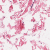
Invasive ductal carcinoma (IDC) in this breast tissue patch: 0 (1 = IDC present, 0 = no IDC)